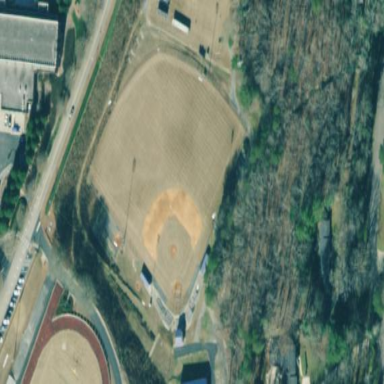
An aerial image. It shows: Baseball pitch for leisure land.